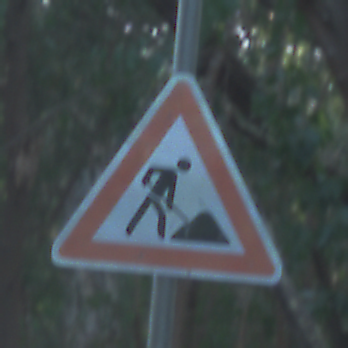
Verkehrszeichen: Arbeitsstelle
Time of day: MorningAfternoon
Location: Outdoor (Nature)
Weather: Clear
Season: NotSpecified
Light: Natural